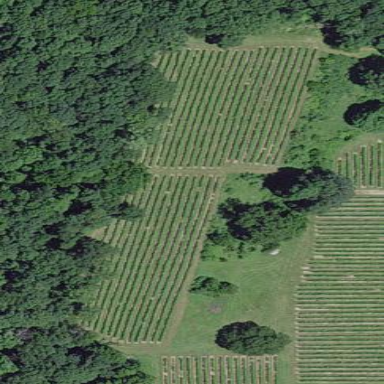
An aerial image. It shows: Vineyard where grapes are grown.